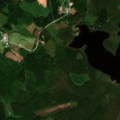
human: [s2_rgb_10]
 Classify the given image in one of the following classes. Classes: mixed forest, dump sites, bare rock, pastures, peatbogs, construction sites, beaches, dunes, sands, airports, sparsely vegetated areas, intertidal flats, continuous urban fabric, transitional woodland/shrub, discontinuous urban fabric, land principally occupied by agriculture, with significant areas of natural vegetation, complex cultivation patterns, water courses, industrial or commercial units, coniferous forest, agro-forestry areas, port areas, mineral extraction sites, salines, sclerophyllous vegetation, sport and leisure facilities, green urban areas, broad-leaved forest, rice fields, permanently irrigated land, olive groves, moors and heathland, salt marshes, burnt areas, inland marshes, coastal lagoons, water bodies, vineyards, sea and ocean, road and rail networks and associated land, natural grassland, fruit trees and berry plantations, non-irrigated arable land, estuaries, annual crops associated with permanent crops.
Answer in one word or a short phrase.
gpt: coniferous forest, mixed forest, water bodies